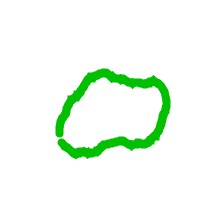
Shape: circle